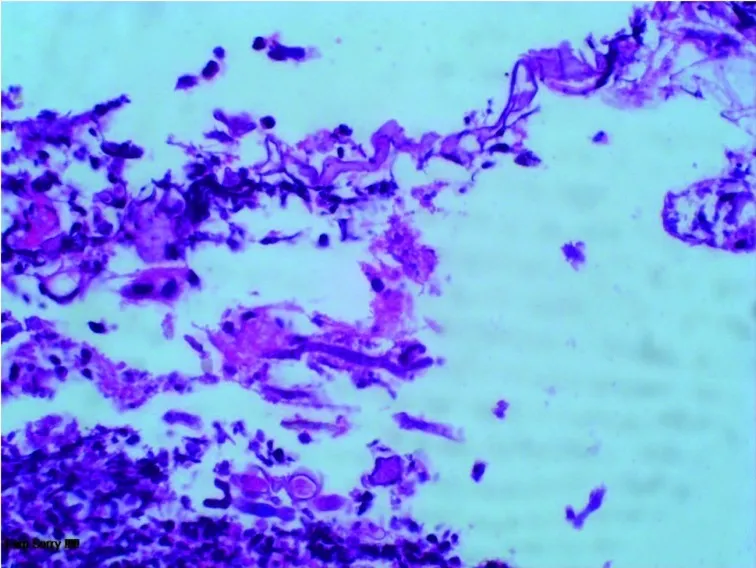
Histopathology examination of ulcer showing fungi with broad ribbon like morphology and fruiting bodies consistent with mucor.
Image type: pathology (h&e)